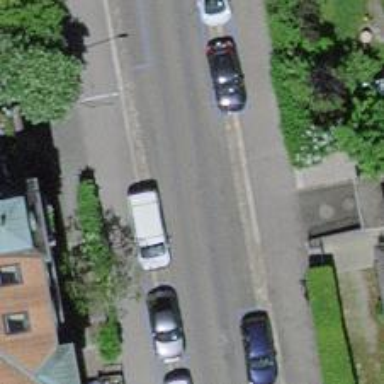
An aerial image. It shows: Residential road with asphalt surface and separate sidewalk.